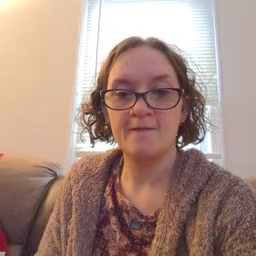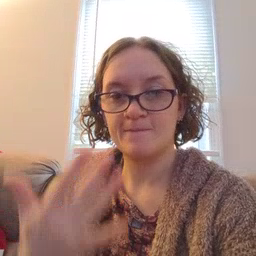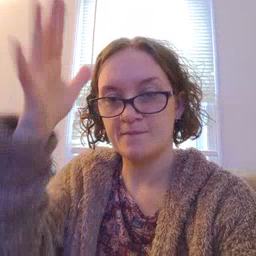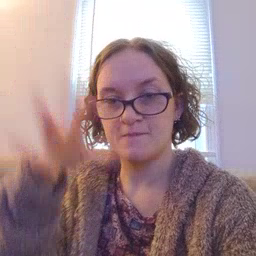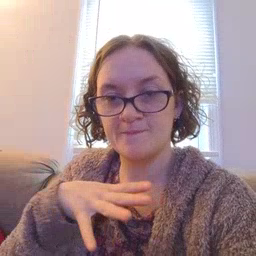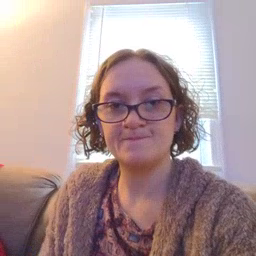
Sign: fireman